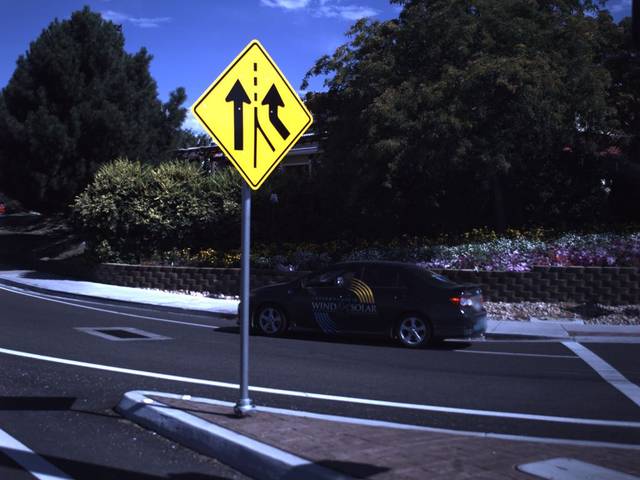
Region: United States
Coordinates: 41.073, -111.979